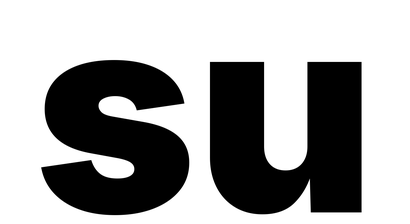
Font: Inter_Black